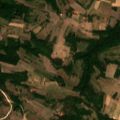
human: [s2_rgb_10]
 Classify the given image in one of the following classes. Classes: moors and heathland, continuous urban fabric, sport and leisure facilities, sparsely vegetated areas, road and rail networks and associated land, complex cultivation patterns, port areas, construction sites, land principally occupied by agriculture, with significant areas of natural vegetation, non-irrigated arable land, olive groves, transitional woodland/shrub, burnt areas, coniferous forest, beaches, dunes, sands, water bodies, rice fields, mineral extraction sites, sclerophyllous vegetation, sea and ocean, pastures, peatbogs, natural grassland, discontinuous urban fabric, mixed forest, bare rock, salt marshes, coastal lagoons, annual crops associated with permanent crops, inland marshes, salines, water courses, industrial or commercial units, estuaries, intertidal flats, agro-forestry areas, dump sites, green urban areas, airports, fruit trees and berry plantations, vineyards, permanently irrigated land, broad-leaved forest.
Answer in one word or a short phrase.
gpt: complex cultivation patterns, land principally occupied by agriculture, with significant areas of natural vegetation, broad-leaved forest